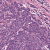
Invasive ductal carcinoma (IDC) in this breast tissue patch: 1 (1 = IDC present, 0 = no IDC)